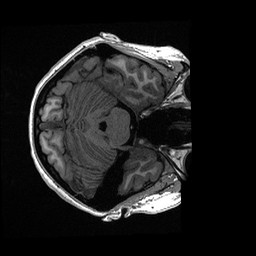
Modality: T1w
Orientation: axial
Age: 18
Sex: female
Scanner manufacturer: ge
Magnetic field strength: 3 T
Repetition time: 0.006952 s
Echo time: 0.00292 s